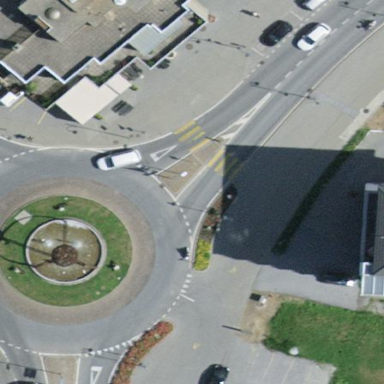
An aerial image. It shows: Tertiary road with asphalt surface leading to roundabout.